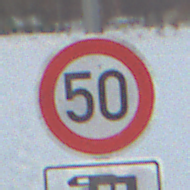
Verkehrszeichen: Geschwindigkeit50
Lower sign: HinweisDurchSinnbild23
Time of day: SunriseSunset
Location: Outdoor (Nature)
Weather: PartlyCloudy
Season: NotSpecified
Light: Natural